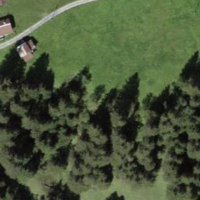
EUNIS habitat code: 24
Species observed at this site:
Carduelis citrinella